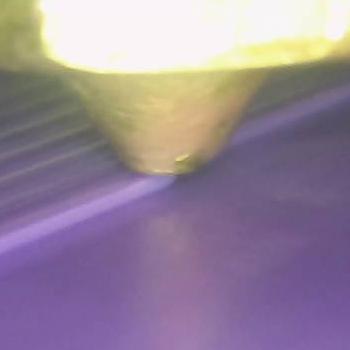
Flow rate: 88%